Brain MRI, t2w sequence, axial 2D slice.
Patient: age 42, sex F, weight 90 kg, height 1.9 m
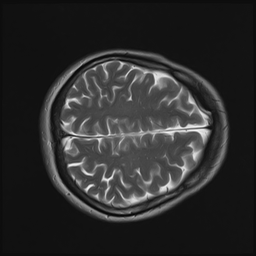